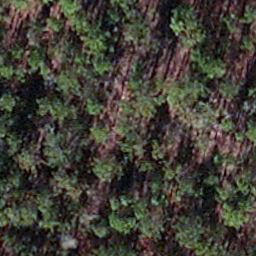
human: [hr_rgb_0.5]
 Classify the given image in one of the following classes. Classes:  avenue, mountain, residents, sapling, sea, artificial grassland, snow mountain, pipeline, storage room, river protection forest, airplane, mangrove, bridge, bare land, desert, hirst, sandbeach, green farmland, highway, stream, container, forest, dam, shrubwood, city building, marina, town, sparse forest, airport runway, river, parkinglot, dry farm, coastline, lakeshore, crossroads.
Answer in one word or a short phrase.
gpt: sapling